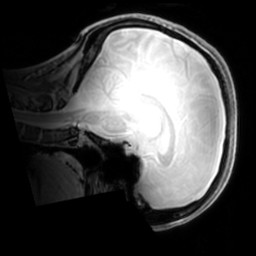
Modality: PDw
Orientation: sagittal
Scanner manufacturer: philips
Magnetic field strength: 7 T
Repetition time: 0.008 s
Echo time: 0.001974 s